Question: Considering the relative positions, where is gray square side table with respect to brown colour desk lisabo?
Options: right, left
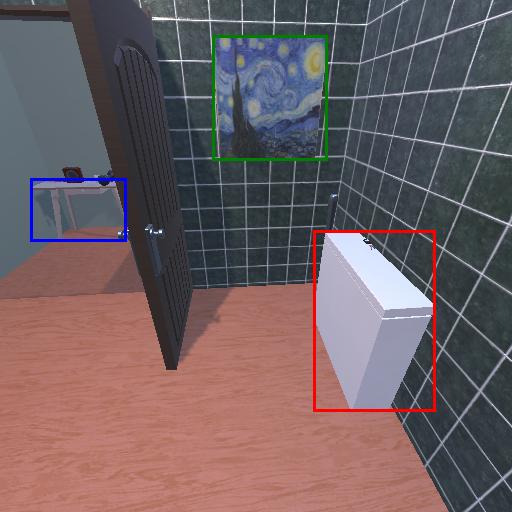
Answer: right